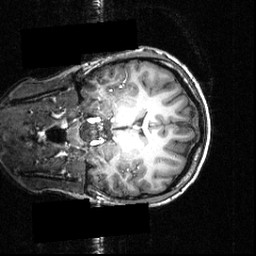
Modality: T1w
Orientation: coronal
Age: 16
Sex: female
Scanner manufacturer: siemens
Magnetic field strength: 3.951 T
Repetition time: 1.5 s
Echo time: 0.00335 s